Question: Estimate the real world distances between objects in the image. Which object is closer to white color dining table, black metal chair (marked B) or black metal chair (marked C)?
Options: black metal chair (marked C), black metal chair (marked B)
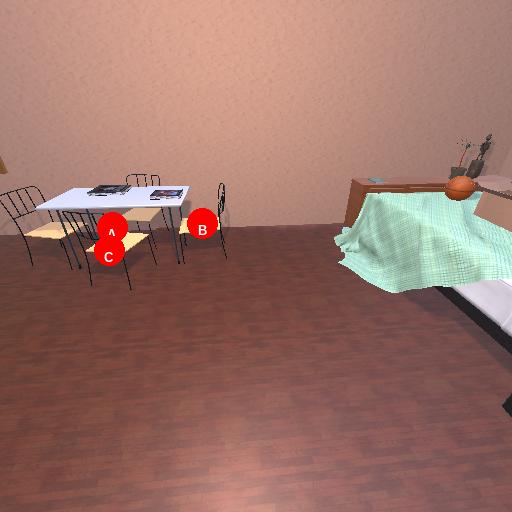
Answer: black metal chair (marked C)